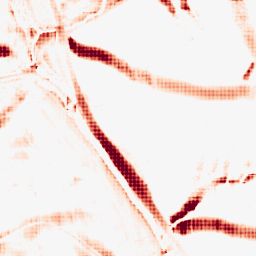
Category: morphological
Decomposition family: rolling_ball
Decomposition parameters: radius: 10
Upsampling method: sinc_hamming
Upsampling parameters: scale: 4
kernel_size: 4
Upsampling scale: 4